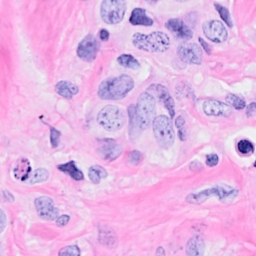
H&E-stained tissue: Breast